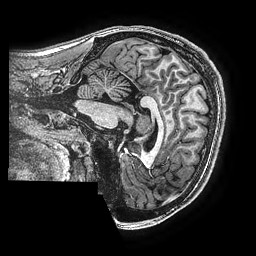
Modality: T1w
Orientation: sagittal
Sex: male
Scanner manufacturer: ge
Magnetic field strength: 3 T
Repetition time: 0.00766 s
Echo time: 0.003476 s